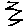
Label: zigzag